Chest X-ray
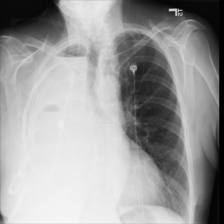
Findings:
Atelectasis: negative
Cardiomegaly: negative
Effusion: negative
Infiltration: negative
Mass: negative
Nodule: negative
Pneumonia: negative
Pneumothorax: negative
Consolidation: negative
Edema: negative
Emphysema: negative
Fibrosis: negative
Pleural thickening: negative
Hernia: negative